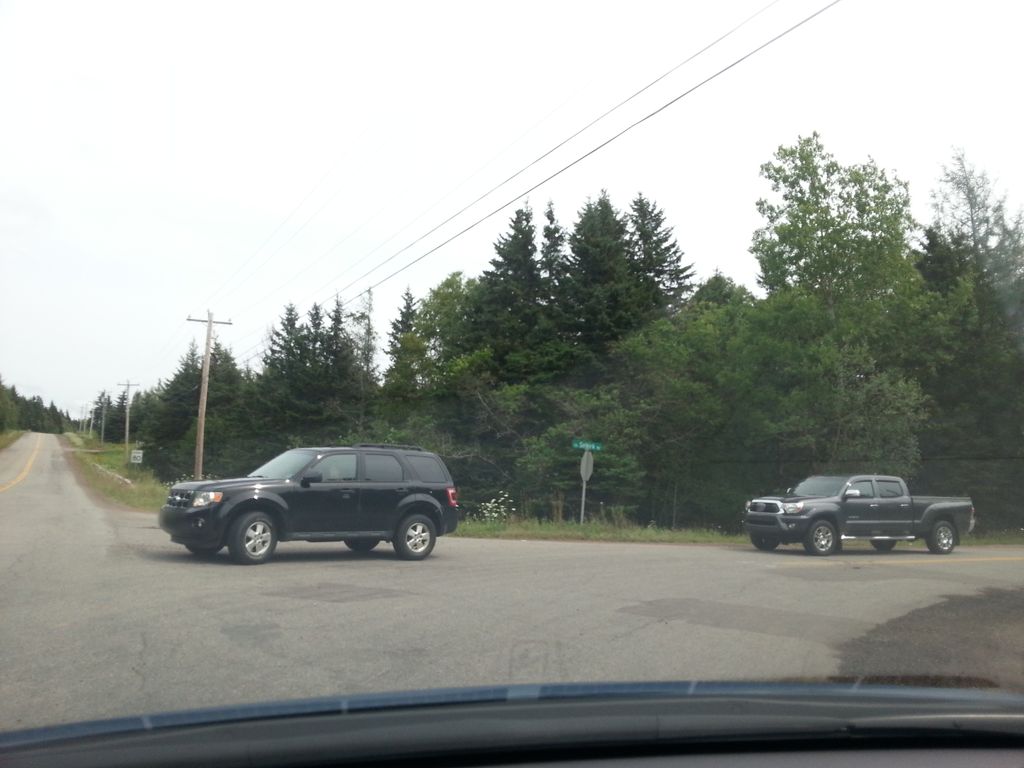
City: charlottetown